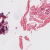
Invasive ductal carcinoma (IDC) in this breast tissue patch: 0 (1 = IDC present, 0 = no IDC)